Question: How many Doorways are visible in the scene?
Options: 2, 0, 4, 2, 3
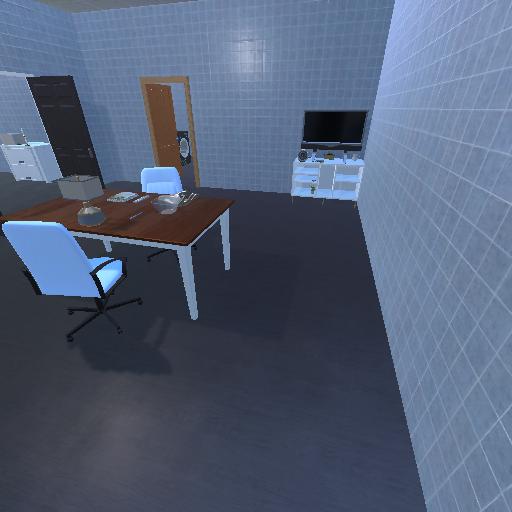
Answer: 2